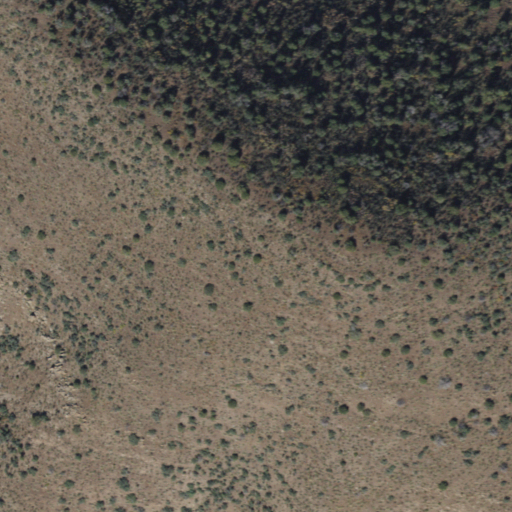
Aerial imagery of mountain in Arizona named Elevator Mountain containing evergreen forest and shrub